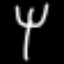
Label: fork